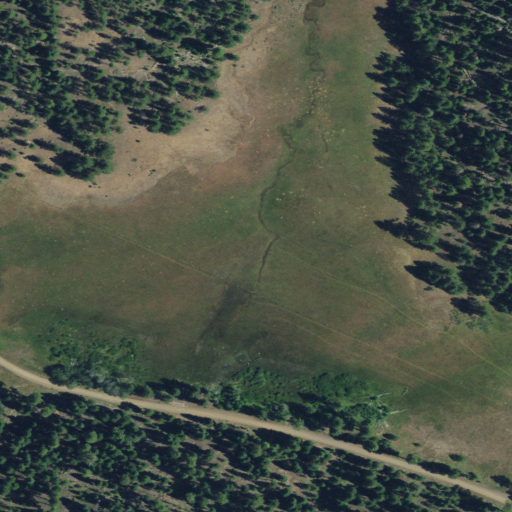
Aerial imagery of plain(s) in Oregon named Button Flat containing evergreen forest, shrub, and woody wetlands